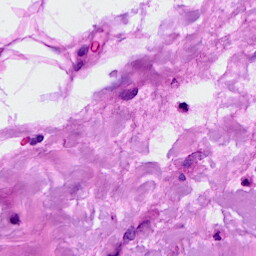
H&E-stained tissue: Breast